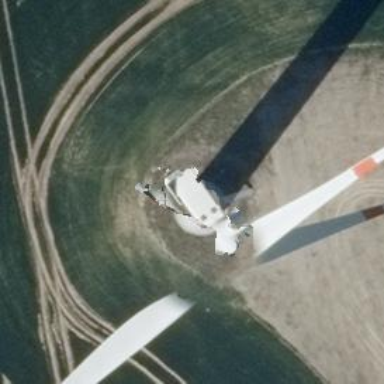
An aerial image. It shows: Wind generator powered by wind turbines of horizontal axis type. It is manufactured by Vestas.